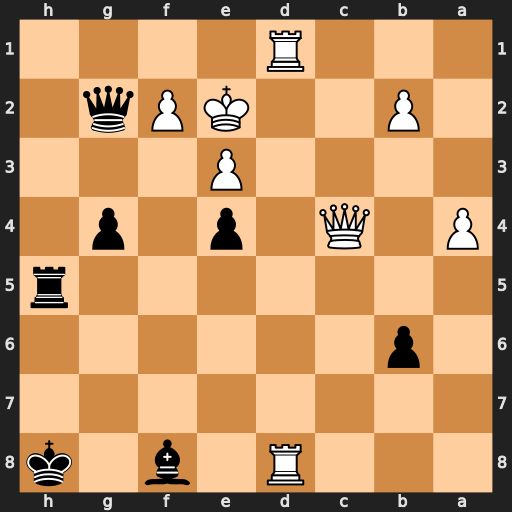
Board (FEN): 3R1b1k/8/1p6/7r/P1Q1p1p1/4P3/1P2KPq1/3R4
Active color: b
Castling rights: -
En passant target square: -
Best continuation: Qf3+ Kd2 Qxf2+ Kc1 Rc5 Qxc5 bxc5